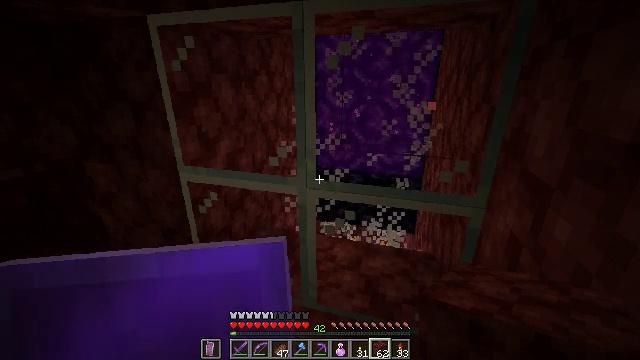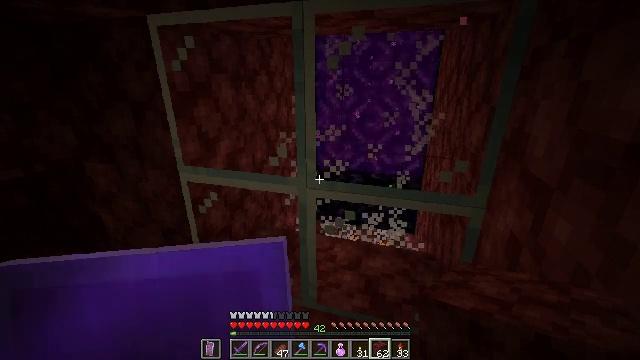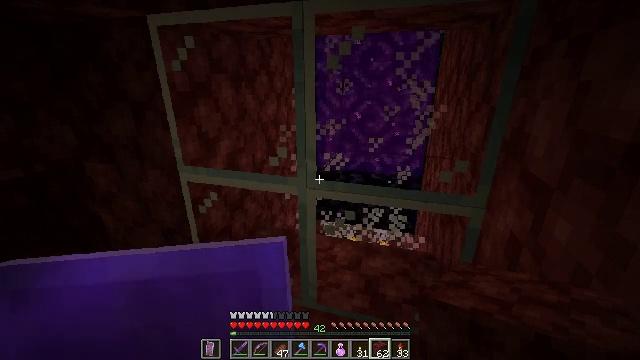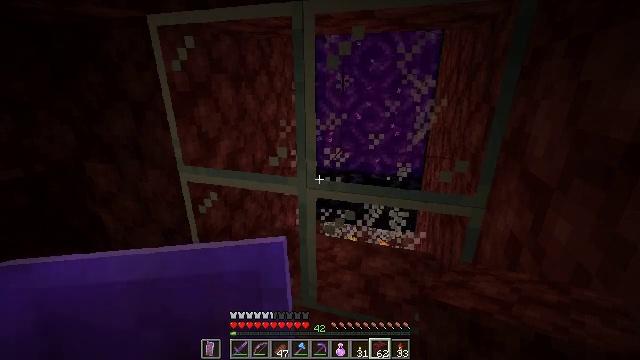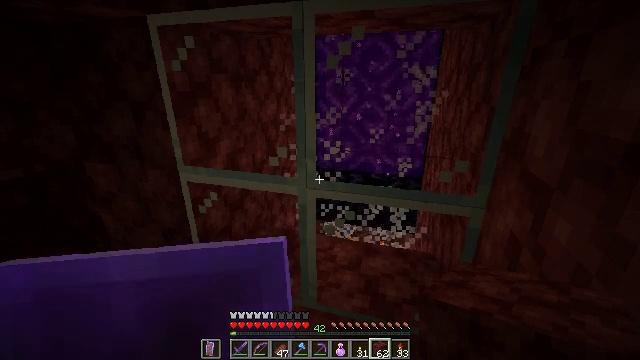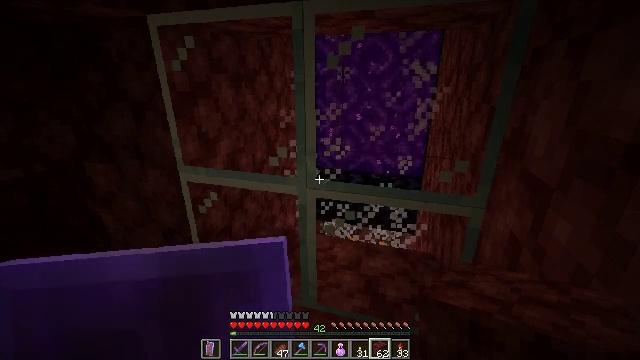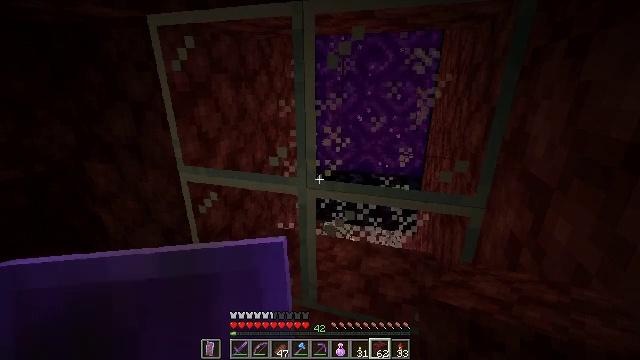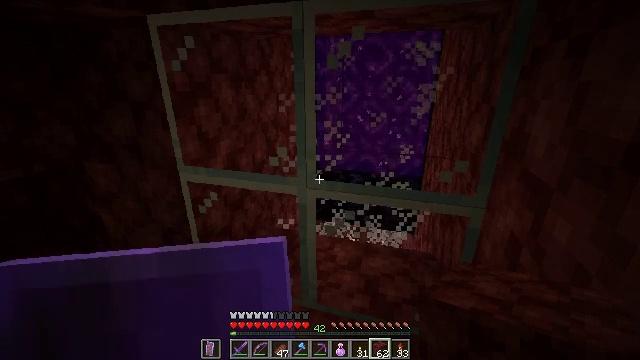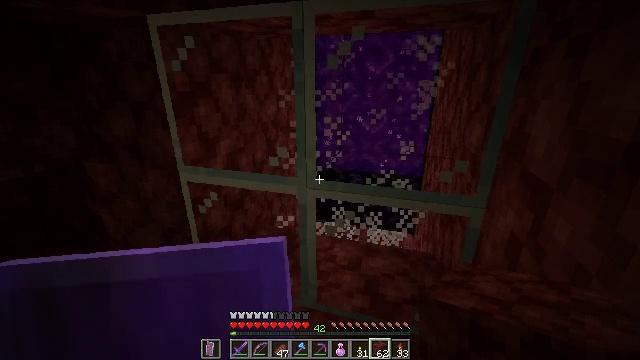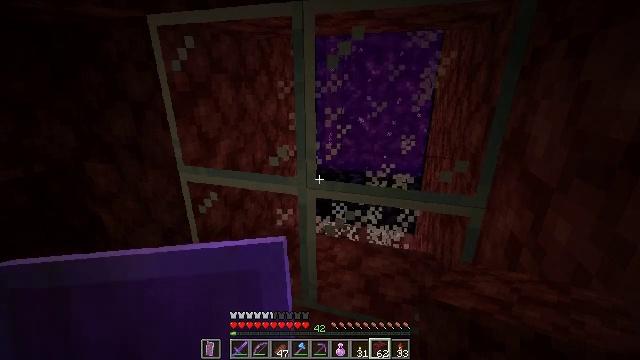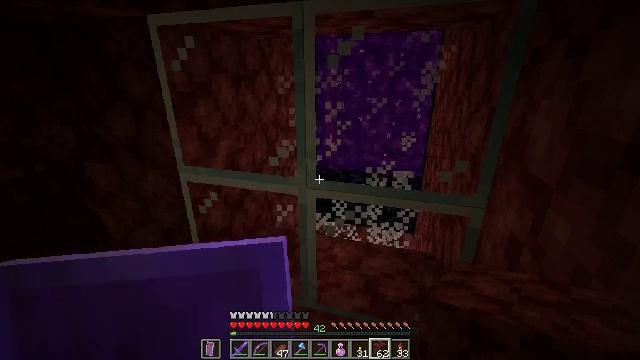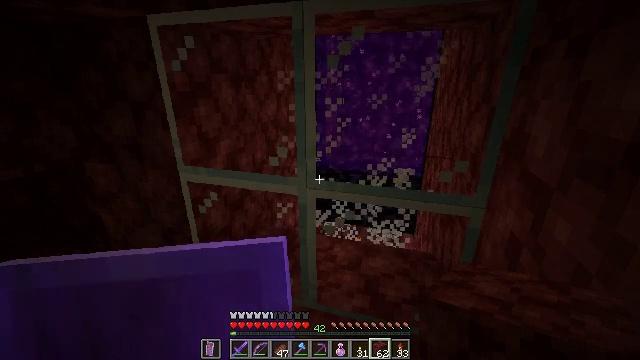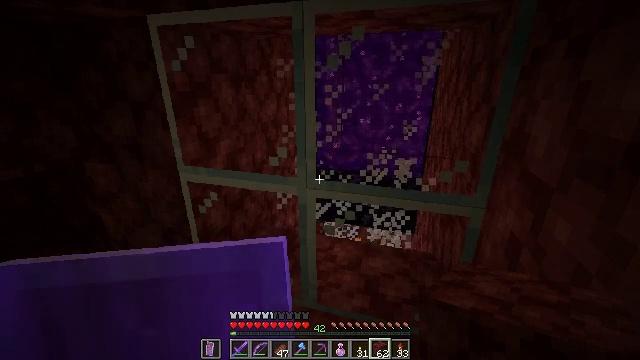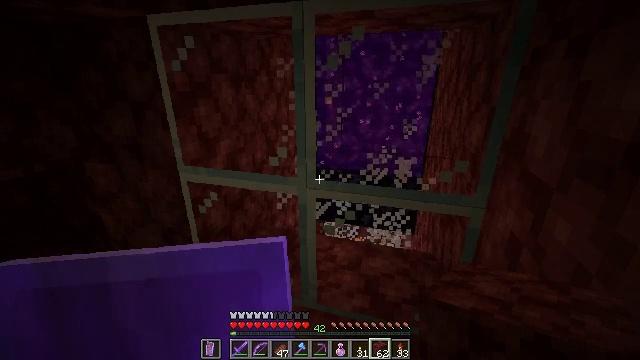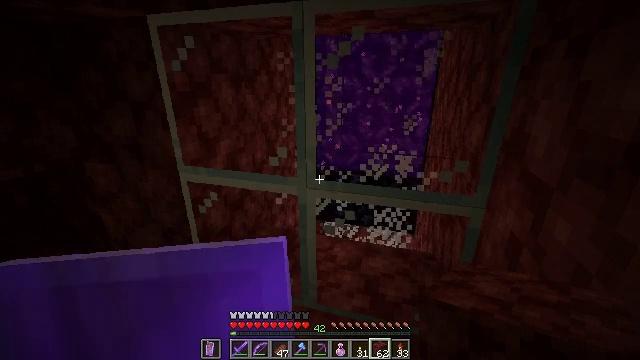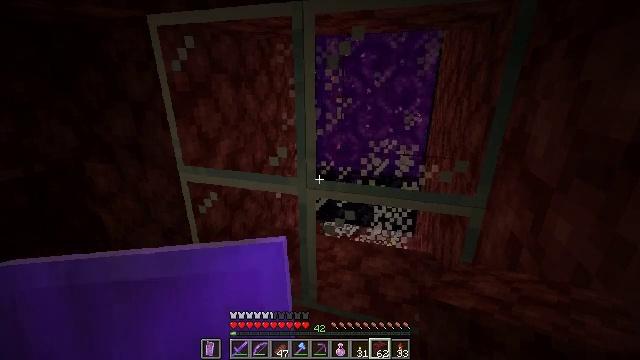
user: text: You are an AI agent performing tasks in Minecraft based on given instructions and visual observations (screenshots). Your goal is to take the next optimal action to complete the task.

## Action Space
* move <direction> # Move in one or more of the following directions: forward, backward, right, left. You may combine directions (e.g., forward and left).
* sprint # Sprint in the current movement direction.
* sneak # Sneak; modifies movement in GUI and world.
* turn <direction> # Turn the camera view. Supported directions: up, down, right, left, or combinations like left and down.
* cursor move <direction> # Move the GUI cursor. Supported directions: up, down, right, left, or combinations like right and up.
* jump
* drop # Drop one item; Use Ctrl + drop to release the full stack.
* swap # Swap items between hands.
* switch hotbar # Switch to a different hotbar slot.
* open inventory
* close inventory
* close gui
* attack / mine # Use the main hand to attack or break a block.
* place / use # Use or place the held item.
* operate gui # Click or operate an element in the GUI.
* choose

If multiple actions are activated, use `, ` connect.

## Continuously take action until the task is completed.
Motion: motion action
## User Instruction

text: mine block cyan shulker box
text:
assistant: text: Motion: no_op
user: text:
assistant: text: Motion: no_op
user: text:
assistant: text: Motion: no_op
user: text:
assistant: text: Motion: no_op
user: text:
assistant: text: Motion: no_op
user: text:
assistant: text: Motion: no_op
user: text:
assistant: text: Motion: no_op
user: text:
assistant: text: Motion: no_op
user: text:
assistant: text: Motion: no_op
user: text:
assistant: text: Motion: no_op
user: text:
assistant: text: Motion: no_op
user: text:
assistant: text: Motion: no_op
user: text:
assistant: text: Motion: no_op
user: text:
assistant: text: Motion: no_op
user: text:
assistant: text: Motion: no_op
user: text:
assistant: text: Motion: no_op
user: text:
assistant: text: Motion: no_op
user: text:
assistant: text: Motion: no_op
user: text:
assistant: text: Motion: no_op
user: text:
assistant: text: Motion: no_op
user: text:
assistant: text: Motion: no_op
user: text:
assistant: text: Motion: no_op
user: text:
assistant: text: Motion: no_op
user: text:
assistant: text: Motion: no_op
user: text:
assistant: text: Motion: no_op
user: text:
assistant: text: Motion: no_op
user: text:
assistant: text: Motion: no_op
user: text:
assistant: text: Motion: no_op
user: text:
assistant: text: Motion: no_op
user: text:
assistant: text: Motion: no_op